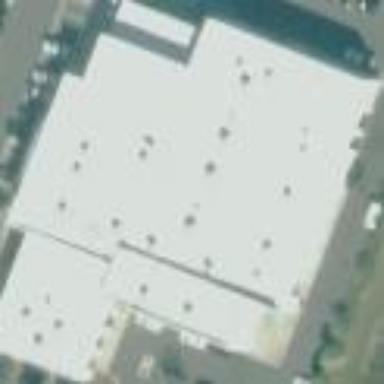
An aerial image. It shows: Building housing car shop.